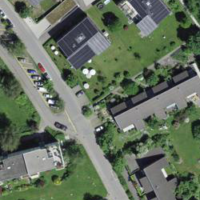
EUNIS habitat code: 55
Species observed at this site:
Galeopsis tetrahit
Cymbalaria muralis